Group 1:
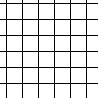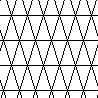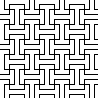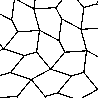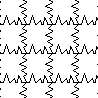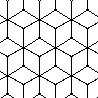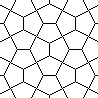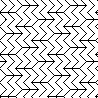
Group 2:
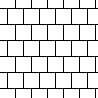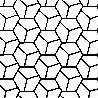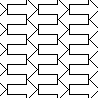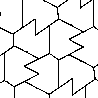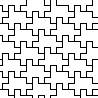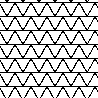
Rule separating the two groups: No tile shares a partial side with another tile vs. not so.
Concepts: infinite_plane, tessellation, tiling
Author: Leo Crabbe